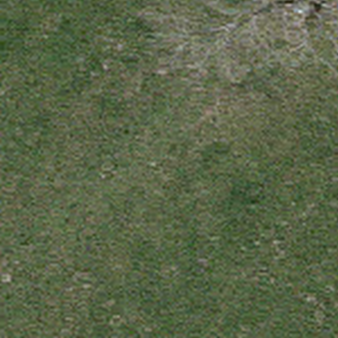
Label: other